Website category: game
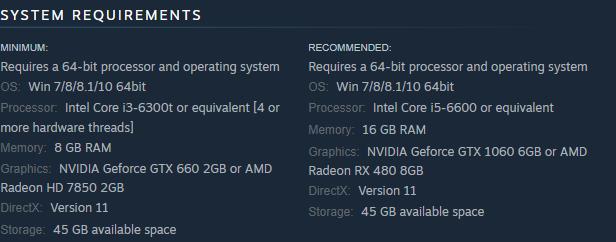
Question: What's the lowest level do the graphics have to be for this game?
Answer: NVIDIA Geforce GTX 660 2GB or AMD Radeon HD 7850 2GB

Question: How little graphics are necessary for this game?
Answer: NVIDIA Geforce GTX 660 2GB or AMD Radeon HD 7850 2GB

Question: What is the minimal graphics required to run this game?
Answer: NVIDIA Geforce GTX 660 2GB or AMD Radeon HD 7850 2GB

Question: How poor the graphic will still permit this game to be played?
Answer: NVIDIA Geforce GTX 660 2GB or AMD Radeon HD 7850 2GB

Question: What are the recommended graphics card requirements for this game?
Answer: NVIDIA Geforce GTX 1060 6GB or AMD Radeon RX 480 8GB

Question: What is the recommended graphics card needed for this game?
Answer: NVIDIA Geforce GTX 1060 6GB or AMD Radeon RX 480 8GB

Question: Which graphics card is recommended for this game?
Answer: NVIDIA Geforce GTX 1060 6GB or AMD Radeon RX 480 8GB

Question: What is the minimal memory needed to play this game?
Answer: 8 GB RAM

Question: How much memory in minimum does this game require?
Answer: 8 GB RAM

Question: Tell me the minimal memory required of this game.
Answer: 8 GB RAM

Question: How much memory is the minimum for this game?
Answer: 8 GB RAM

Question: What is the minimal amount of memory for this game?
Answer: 8 GB RAM

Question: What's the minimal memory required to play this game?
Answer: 8 GB RAM

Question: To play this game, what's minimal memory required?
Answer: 8 GB RAM

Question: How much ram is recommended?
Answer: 16 GB RAM

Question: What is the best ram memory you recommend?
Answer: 16 GB RAM

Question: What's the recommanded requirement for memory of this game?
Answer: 16 GB RAM

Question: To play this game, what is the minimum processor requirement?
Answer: Intel Core i3-6300t or equivalent [4 or more hardware threads]

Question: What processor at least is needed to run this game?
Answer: Intel Core i3-6300t or equivalent [4 or more hardware threads]

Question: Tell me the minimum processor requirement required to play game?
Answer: Intel Core i3-6300t or equivalent [4 or more hardware threads]

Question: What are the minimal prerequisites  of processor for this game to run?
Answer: Intel Core i3-6300t or equivalent [4 or more hardware threads]

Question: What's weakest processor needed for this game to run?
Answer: Intel Core i3-6300t or equivalent [4 or more hardware threads]

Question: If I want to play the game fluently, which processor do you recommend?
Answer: Intel Core i5-6600 or equivalent

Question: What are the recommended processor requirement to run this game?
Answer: Intel Core i5-6600 or equivalent

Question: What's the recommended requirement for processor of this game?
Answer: Intel Core i5-6600 or equivalent

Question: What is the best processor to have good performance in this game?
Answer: Intel Core i5-6600 or equivalent

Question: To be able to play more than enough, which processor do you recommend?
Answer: Intel Core i5-6600 or equivalent